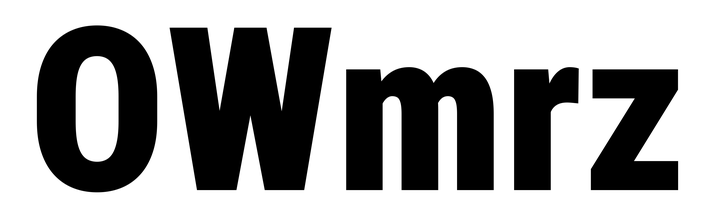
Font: Roboto_Condensed_Black